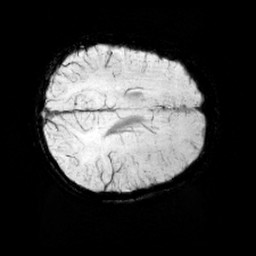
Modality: minIP
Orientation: axial
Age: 11
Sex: male
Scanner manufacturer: siemens
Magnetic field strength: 3 T
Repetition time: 0.027 s
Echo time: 0.02 s